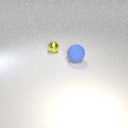
large blue rubber sphere in front of small yellow metal sphere